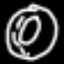
Label: donut